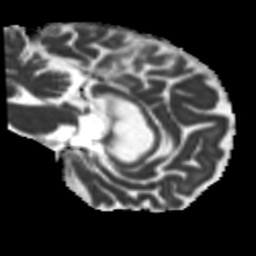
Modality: MD
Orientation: sagittal
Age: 63
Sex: female
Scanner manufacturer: siemens
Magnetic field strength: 3 T
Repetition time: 5.25 s
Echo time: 0.08 s